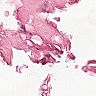
Metastatic tissue present: no